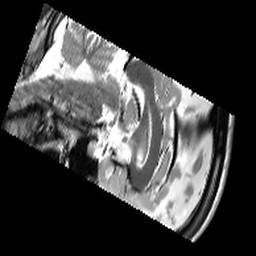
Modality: T2w
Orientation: sagittal
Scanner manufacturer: siemens
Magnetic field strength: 3 T
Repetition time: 10.64 s
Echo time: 0.05 s